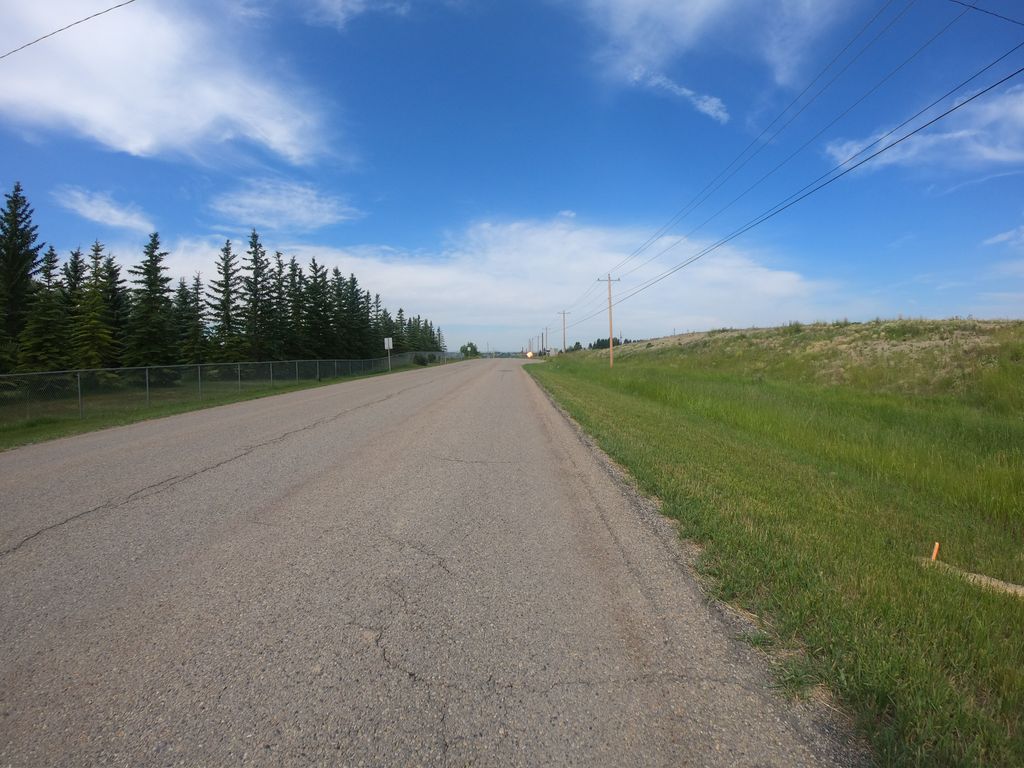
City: calgary